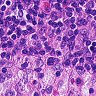
Metastatic tissue present: no